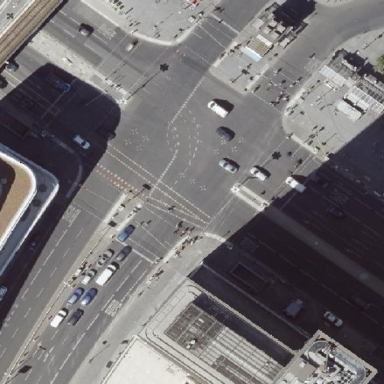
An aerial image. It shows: Junction.